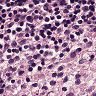
Metastatic tissue present: no